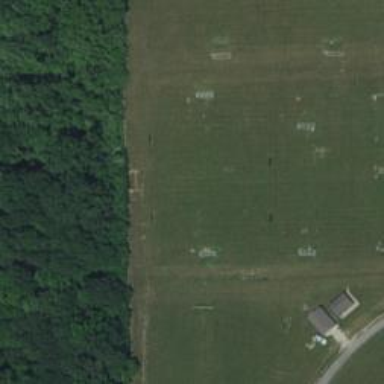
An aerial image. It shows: Soccer pitch with grass surface for leisure land.